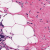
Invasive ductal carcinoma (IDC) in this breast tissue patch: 0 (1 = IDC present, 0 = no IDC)